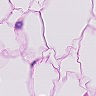
Metastatic tissue present: no